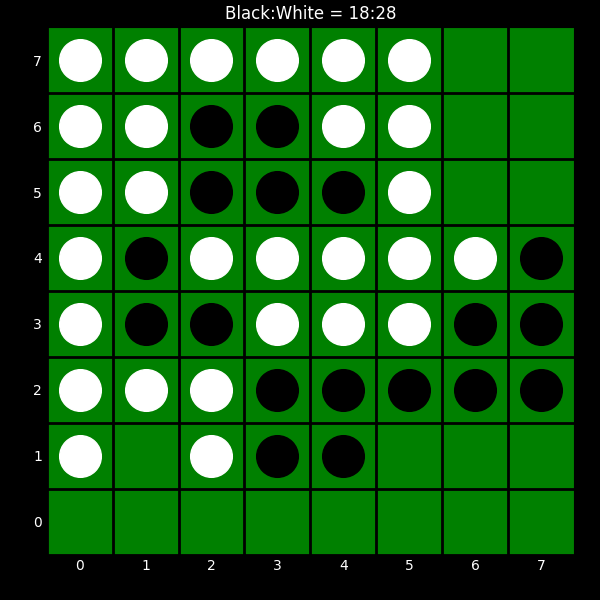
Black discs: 18
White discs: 28